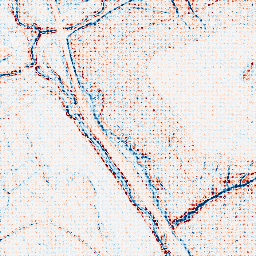
Category: edge_preserving
Decomposition family: bilateral
Decomposition parameters: d: 5
sigma_color: 25
sigma_space: 150
Upsampling method: sinc_blackman
Upsampling parameters: scale: 8
kernel_size: 8
Upsampling scale: 8